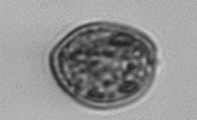
Label: Prorocentrum